Question: I was trying to visualize the regression line but, this is how I get it

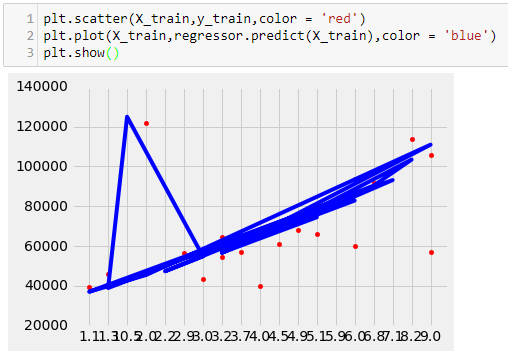
Answer: Without you providing all your code we can't help but guess. You should try to reproduce the <URL> below. I made a minor change to have it plot the training data as you are attempting. Once you get that working swap the diabetes data with your own data.
'''
# Code source: Jaques Grobler
# License: BSD 3 clause
import matplotlib.pyplot as plt
import numpy as np
from sklearn import datasets, linear_model
from sklearn.metrics import mean_squared_error, r2_score
# Load the diabetes dataset
diabetes = datasets.load_diabetes()
# Use only one feature
diabetes_X = diabetes.data[:, np.newaxis, 2]
# Split the data into training/testing sets
diabetes_X_train = diabetes_X[:-20]
diabetes_X_test = diabetes_X[-20:]
# Split the targets into training/testing sets
diabetes_y_train = diabetes.target[:-20]
diabetes_y_test = diabetes.target[-20:]
# Create linear regression object
regr = linear_model.LinearRegression()
# Train the model using the training sets
regr.fit(diabetes_X_train, diabetes_y_train)
# Make predictions using the testing set
diabetes_y_pred = regr.predict(diabetes_X_test)
# The coefficients
print('Coefficients:
', regr.coef_)
# The mean squared error
print("Mean squared error: %.2f"
% mean_squared_error(diabetes_y_test, diabetes_y_pred))
# Explained variance score: 1 is perfect prediction
print('Variance score: %.2f' % r2_score(diabetes_y_test, diabetes_y_pred))
# Plot outputs - test data
#plt.scatter(diabetes_X_test, diabetes_y_test, color='black')
#plt.plot(diabetes_X_test, diabetes_y_pred, color='blue', linewidth=3)
# Plot outputs - training data
plt.scatter(diabetes_X_train, diabetes_y_train, color='black')
plt.plot(diabetes_X_train, regr.predict(diabetes_X_train), color='blue', linewidth=3)
plt.xticks(())
plt.yticks(())
plt.show()
'''
<URL>